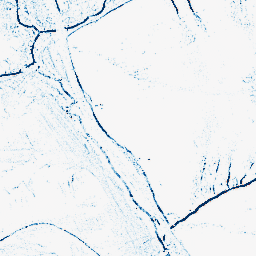
Category: morphological
Decomposition family: morphological_square
Decomposition parameters: operation: closing
size: 3
Upsampling method: quintic
Upsampling parameters: scale: 2
Upsampling scale: 2